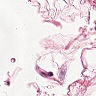
Metastatic tissue present: no